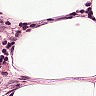
Metastatic tissue present: no